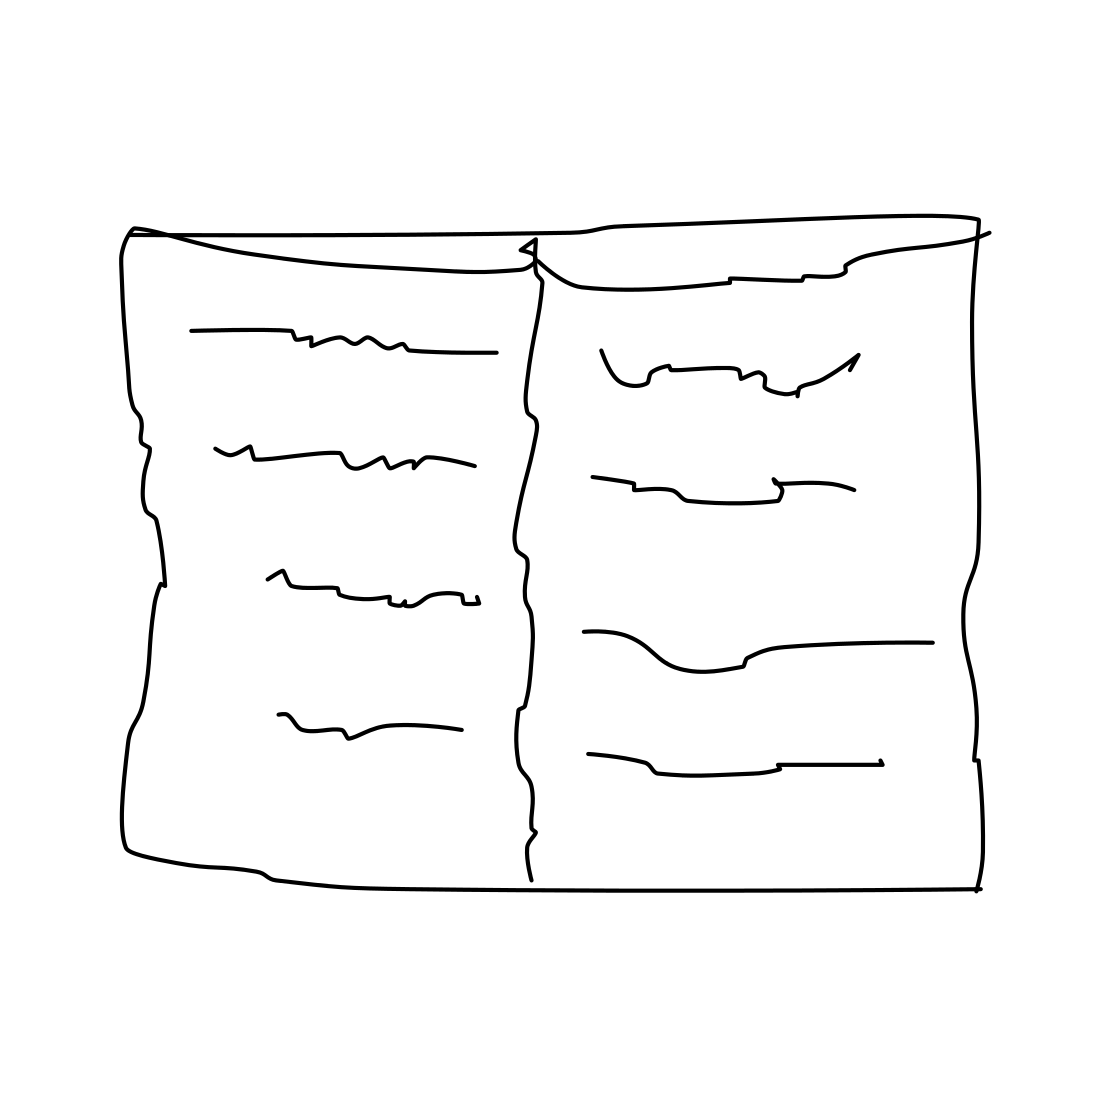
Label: book